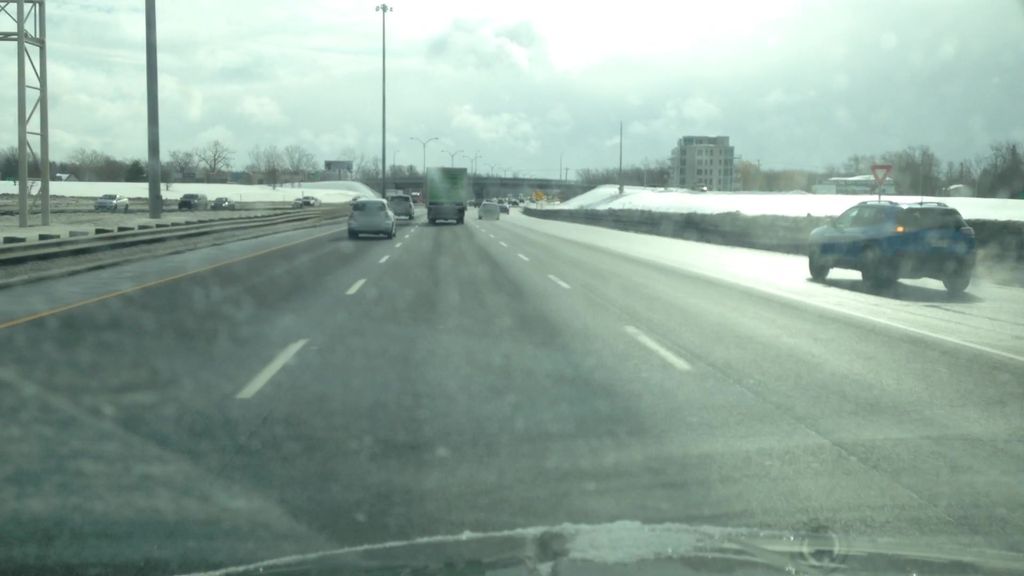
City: montreal